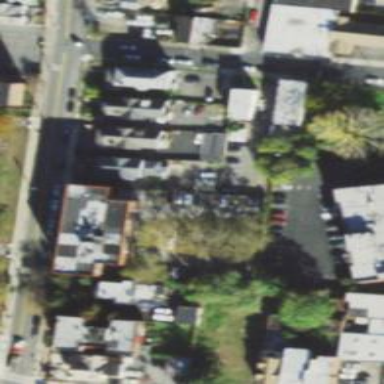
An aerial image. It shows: Sidewalk.